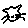
Label: cat